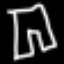
Label: pants